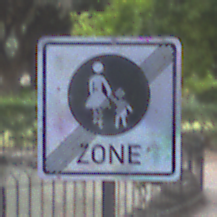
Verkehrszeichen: EndeFussgaengerzone
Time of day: MorningAfternoon
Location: Outdoor (Suburban)
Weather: PartlyCloudy
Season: NotSpecified
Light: Natural